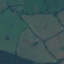
Land use / land cover class: Pasture